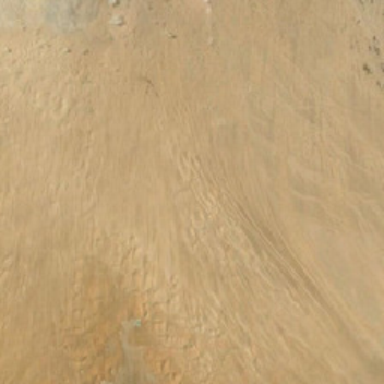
There are few plants in the desert .